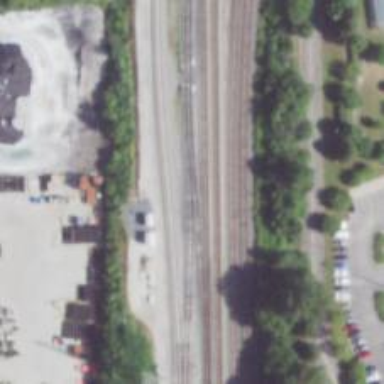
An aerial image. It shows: Railway siding for service.